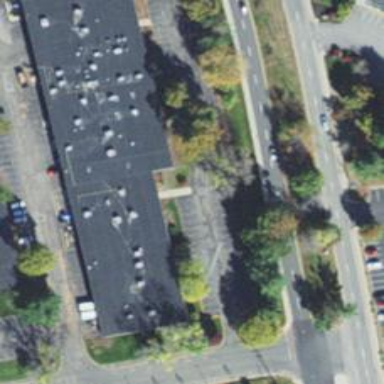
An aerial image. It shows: Commercial building.